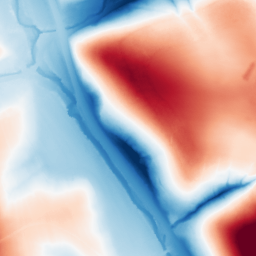
Category: classical
Decomposition family: gaussian
Decomposition parameters: sigma: 50
Upsampling method: lanczos
Upsampling parameters: scale: 2
Upsampling scale: 2